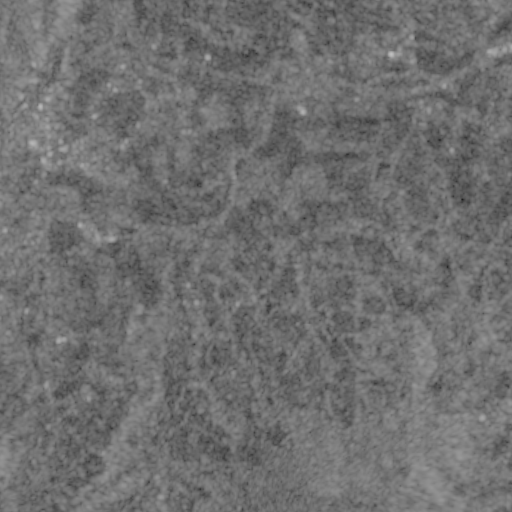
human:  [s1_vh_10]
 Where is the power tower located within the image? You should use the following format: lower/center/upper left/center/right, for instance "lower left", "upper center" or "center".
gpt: The power tower is located in the upper of the image.
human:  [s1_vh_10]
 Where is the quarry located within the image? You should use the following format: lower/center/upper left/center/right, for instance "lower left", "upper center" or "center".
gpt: The quarry is located in the lower right of the image.
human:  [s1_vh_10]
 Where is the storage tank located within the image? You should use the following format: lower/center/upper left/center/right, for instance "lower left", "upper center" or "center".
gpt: The storage tank is located in the upper center of the image.
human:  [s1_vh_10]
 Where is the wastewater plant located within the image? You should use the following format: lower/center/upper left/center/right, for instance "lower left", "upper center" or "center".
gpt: The wastewater plant is located in the upper center of the image.
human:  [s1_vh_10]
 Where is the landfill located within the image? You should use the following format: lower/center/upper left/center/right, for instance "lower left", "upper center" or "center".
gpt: There is no landfill in the image.

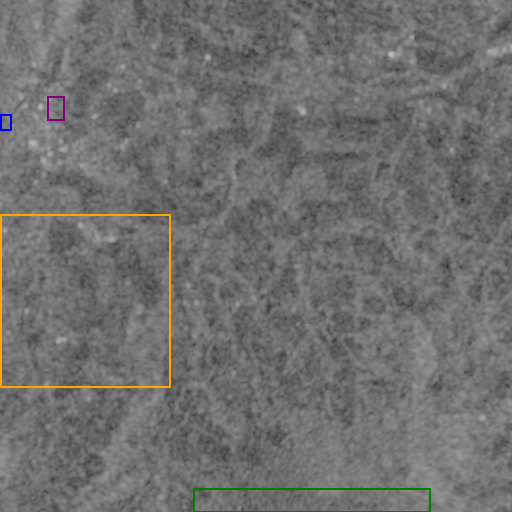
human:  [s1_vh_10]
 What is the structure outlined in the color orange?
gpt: The structure outlined in orange is a crop field.
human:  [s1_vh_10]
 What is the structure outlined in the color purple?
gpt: The structure outlined in purple is a park.
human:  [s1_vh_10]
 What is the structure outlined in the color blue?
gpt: The structure outlined in blue is a parking lot.
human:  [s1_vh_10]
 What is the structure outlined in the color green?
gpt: The structure outlined in green is a quarry.
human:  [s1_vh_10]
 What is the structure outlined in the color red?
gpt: There is no red outline.